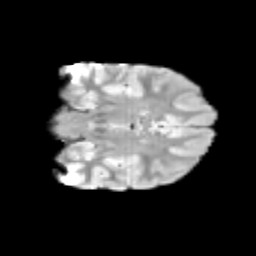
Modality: T2w
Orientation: coronal
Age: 14
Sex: female
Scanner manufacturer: siemens
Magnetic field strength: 3 T
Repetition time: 3.8 s
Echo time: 0.07 s